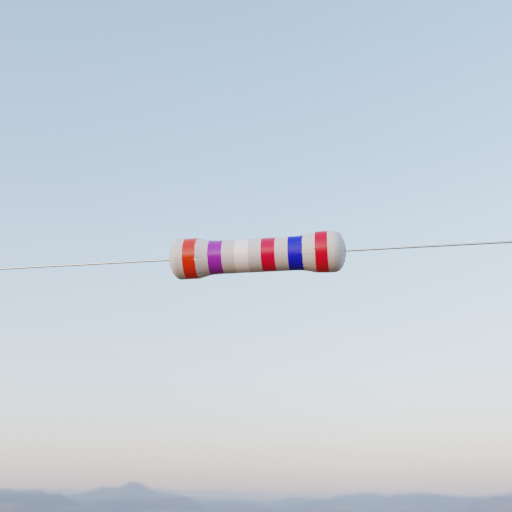
Resistor colour bands (in order): red, violet, white, red, blue, red